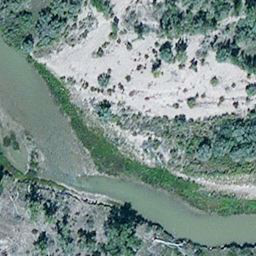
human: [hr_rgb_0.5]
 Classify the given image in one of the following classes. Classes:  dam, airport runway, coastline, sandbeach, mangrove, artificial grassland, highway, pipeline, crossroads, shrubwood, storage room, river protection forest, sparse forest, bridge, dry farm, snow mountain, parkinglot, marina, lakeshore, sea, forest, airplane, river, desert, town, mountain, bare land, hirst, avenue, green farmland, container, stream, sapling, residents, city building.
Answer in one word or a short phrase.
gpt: river